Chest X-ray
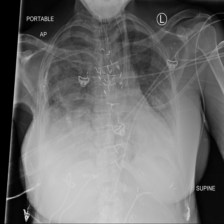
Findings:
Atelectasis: negative
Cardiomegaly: negative
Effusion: positive
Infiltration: positive
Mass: negative
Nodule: negative
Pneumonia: negative
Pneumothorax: negative
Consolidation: negative
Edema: negative
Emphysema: negative
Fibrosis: negative
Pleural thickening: negative
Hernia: negative